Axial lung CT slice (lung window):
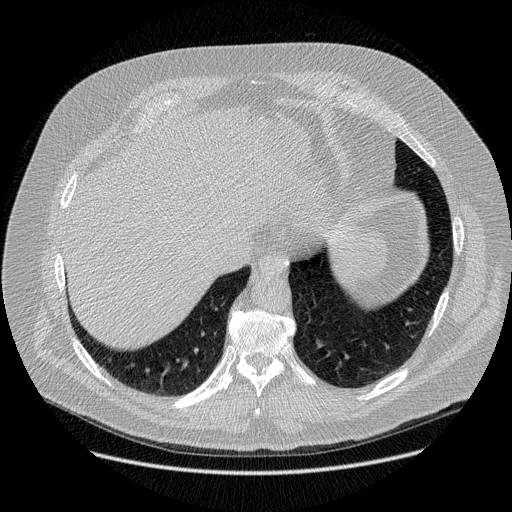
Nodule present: no